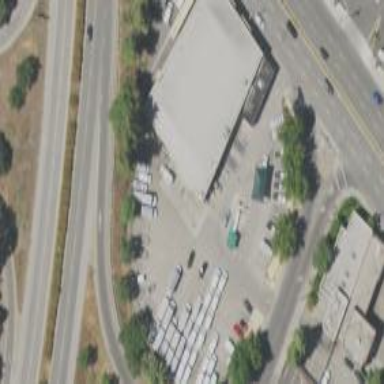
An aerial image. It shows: Storage rental shop located in building.